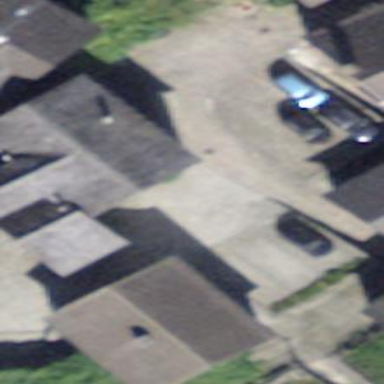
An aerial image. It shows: Square.